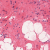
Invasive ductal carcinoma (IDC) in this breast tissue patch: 0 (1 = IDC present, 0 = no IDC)